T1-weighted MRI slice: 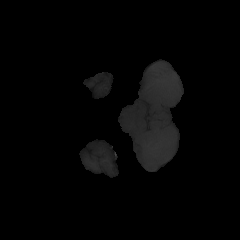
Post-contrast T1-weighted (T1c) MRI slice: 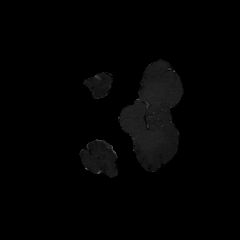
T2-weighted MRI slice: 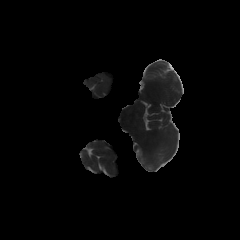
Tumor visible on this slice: no